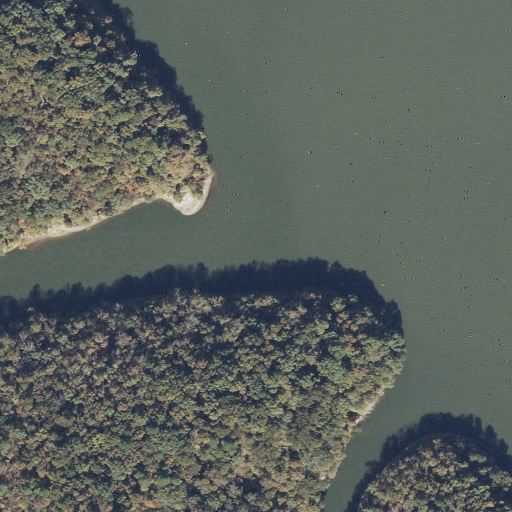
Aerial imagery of valley in Mississippi named Upper Field Hollow containing open water, deciduous forest, and grassland